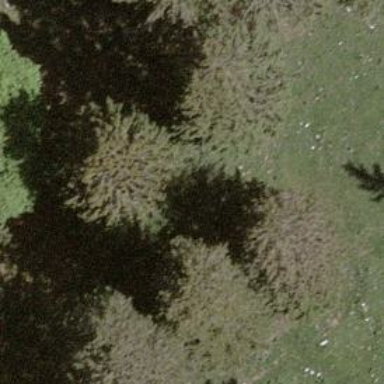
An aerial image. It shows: Single tag "natural: tree."